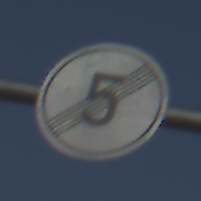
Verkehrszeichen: EndeGeschwindigkeit5
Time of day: SunriseSunset
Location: Outdoor (Urban)
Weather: Clear
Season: NotSpecified
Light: Natural